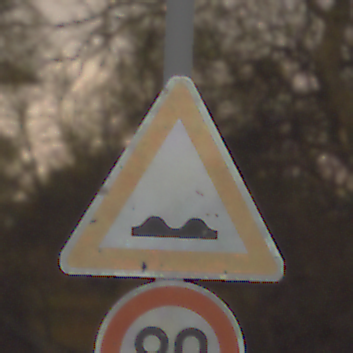
Verkehrszeichen: UnebeneFahrbahn
Zusatzzeichen unten: Geschwindigkeit80
Umgebung: Outdoor, Nature
Tageszeit: Night
Wetter: Clear
Licht: Natural
Jahreszeit: NotSpecified
Kontrast: LowContrast